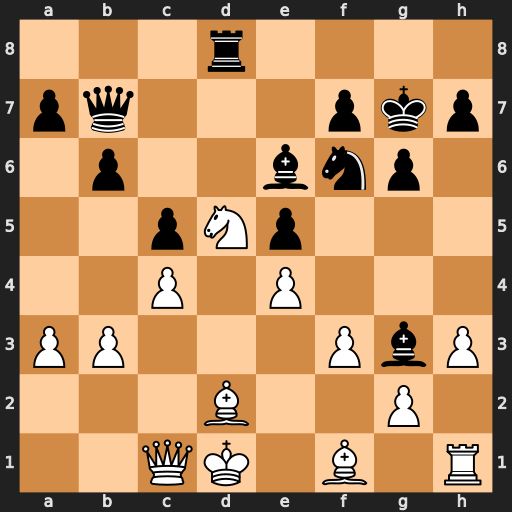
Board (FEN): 3r4/pq3pkp/1p2bnp1/2pNp3/2P1P3/PP3PbP/3B2P1/2QK1B1R
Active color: w
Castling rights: -
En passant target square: -
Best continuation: Bh6+ Kh8 Qg5 Qe7 Qxg3